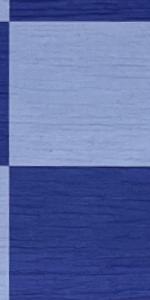
Label: Empty